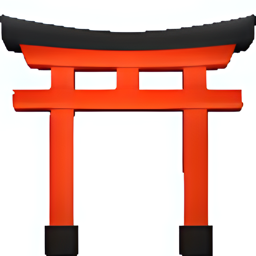
Name: shinto shrine
Emoji: ⛩
Group: Travel & Places
Sub-group: place-religious